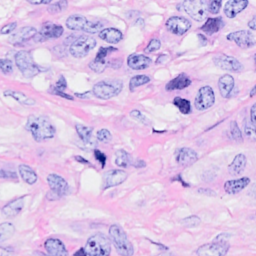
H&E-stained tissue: Breast